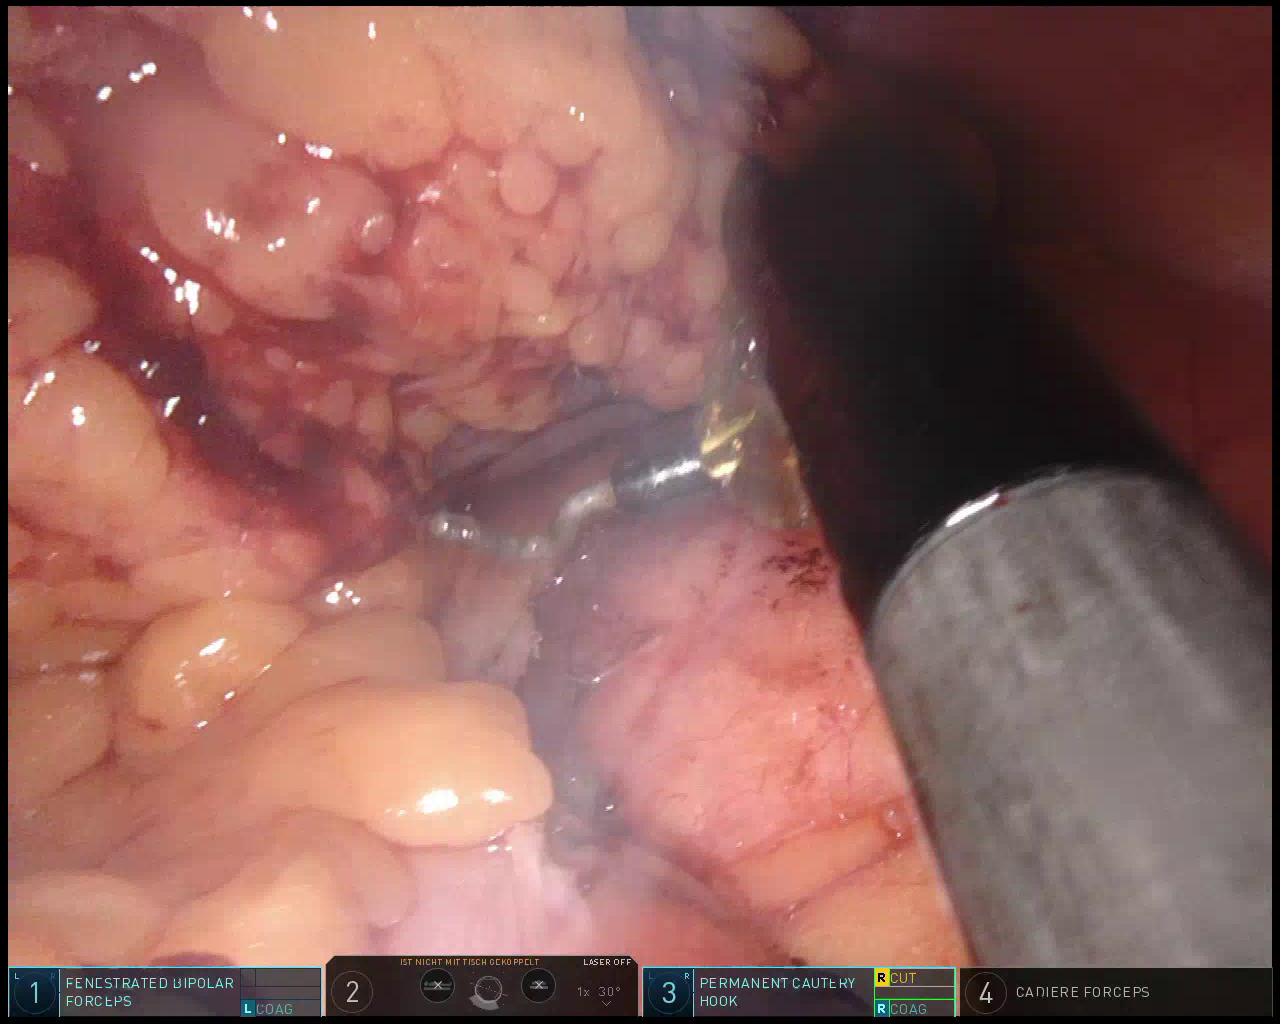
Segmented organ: spleen
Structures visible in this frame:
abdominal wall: yes
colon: yes
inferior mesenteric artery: no
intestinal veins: no
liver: no
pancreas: no
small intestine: no
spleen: yes
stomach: no
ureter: no
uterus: no
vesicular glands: no